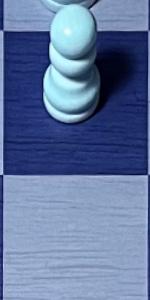
Label: Empty